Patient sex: M
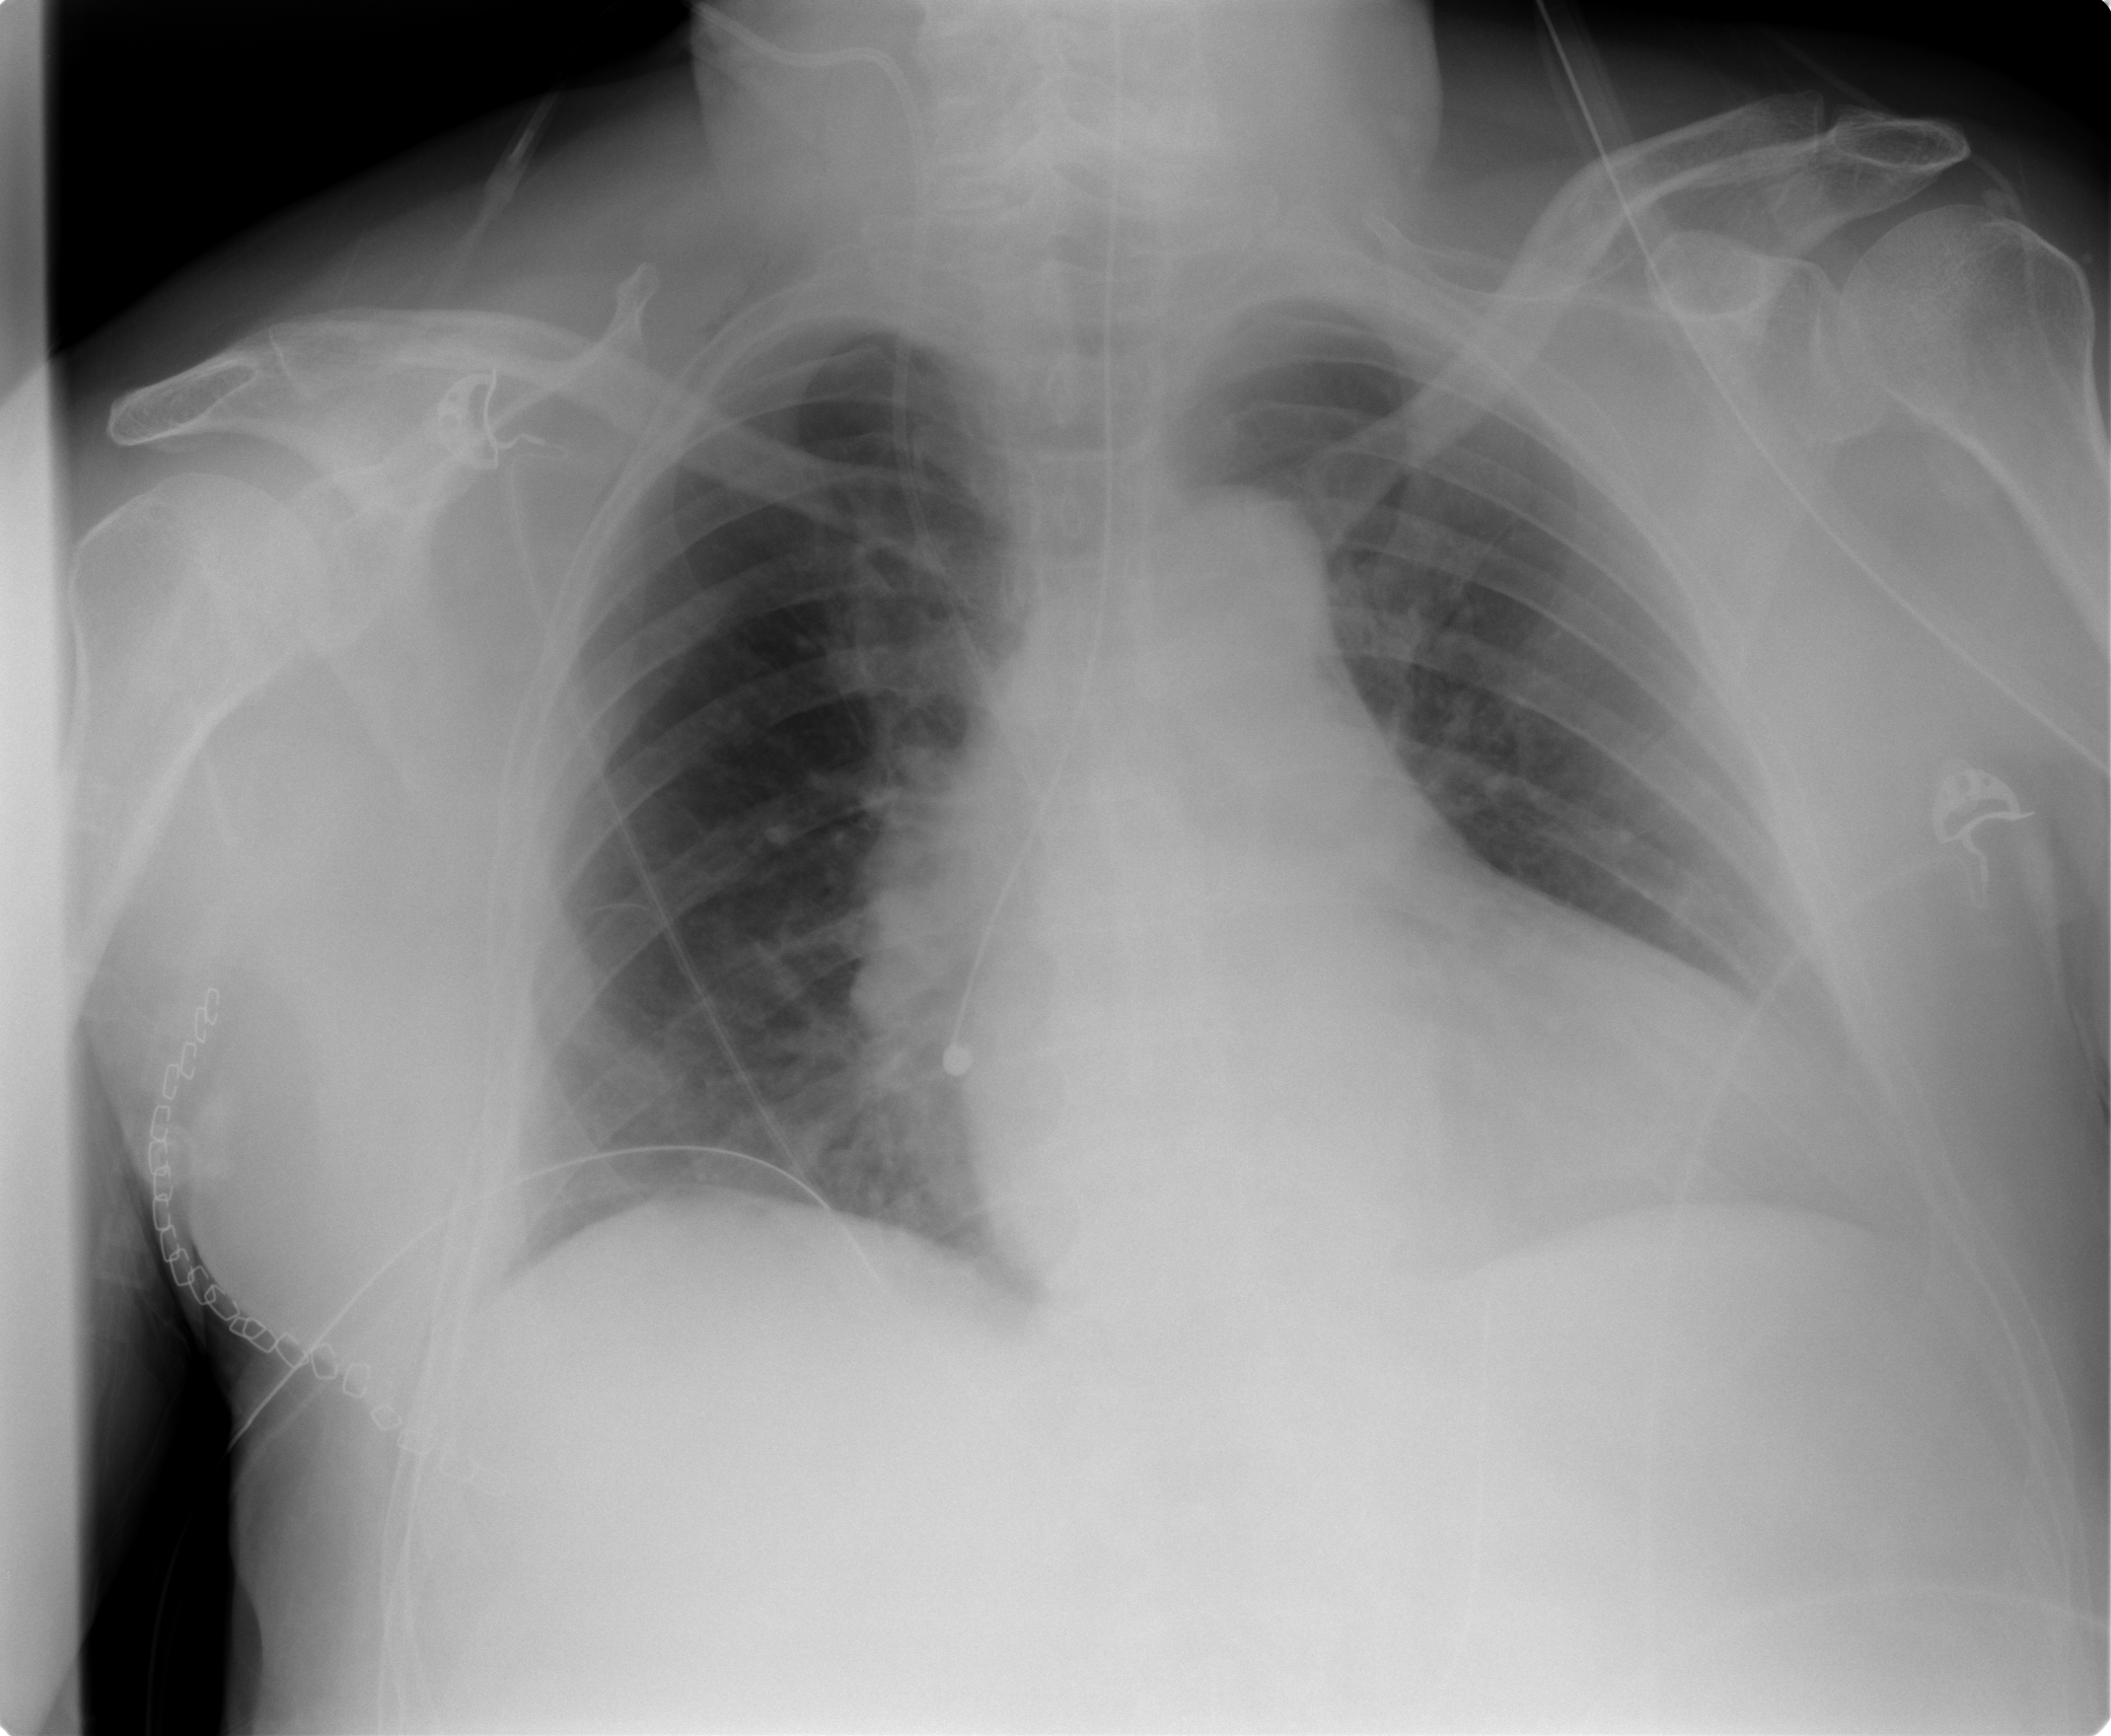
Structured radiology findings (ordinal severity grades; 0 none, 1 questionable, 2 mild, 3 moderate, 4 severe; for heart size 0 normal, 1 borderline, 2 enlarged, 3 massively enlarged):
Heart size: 2
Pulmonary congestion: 0
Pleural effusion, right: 0
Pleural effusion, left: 1
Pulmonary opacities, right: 0
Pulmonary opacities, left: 0
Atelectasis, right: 2
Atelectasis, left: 2